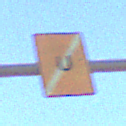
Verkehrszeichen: EndeUmleitung
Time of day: MorningAfternoon
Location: Outdoor (Nature)
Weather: Clear
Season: Winter
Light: Natural